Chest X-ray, PA view. Patient: 44 years old, sex F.
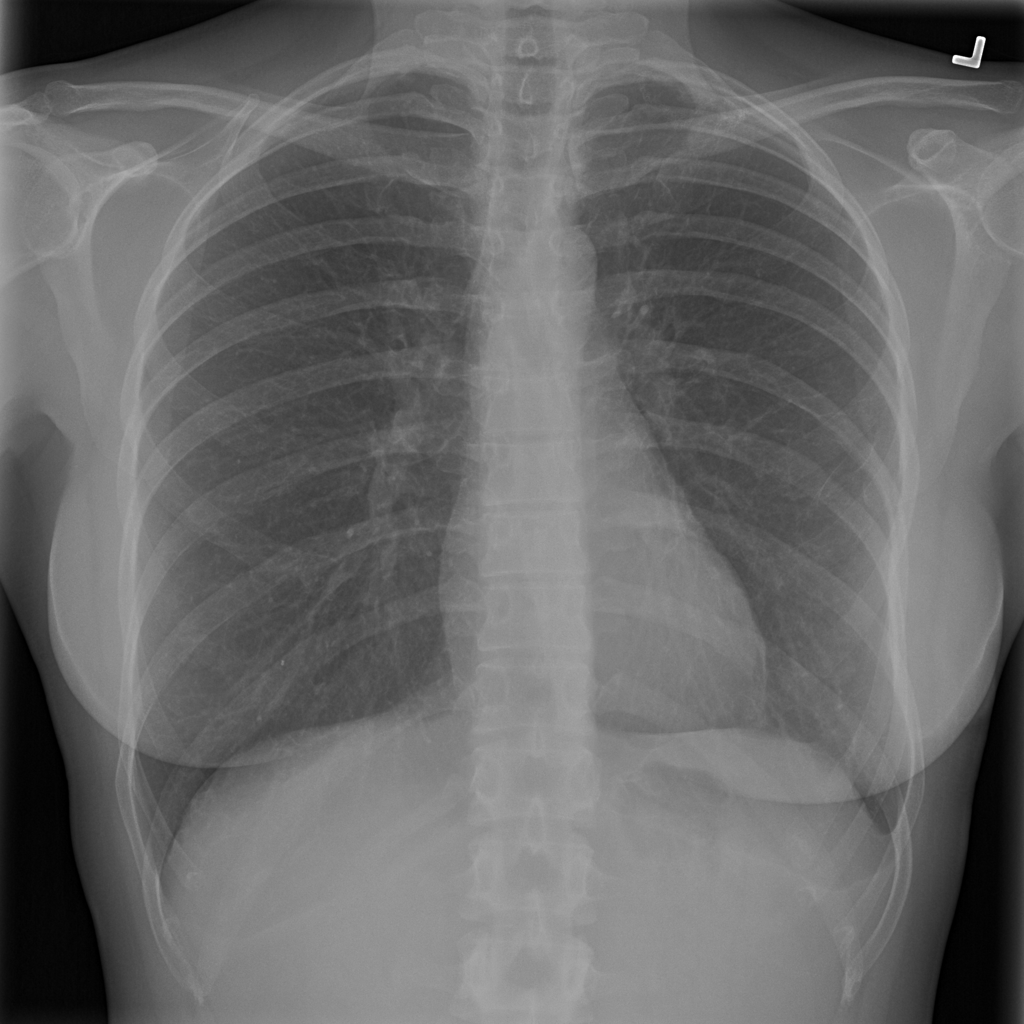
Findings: No Finding